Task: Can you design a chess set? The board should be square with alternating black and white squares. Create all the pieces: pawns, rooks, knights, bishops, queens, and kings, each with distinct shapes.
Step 360:
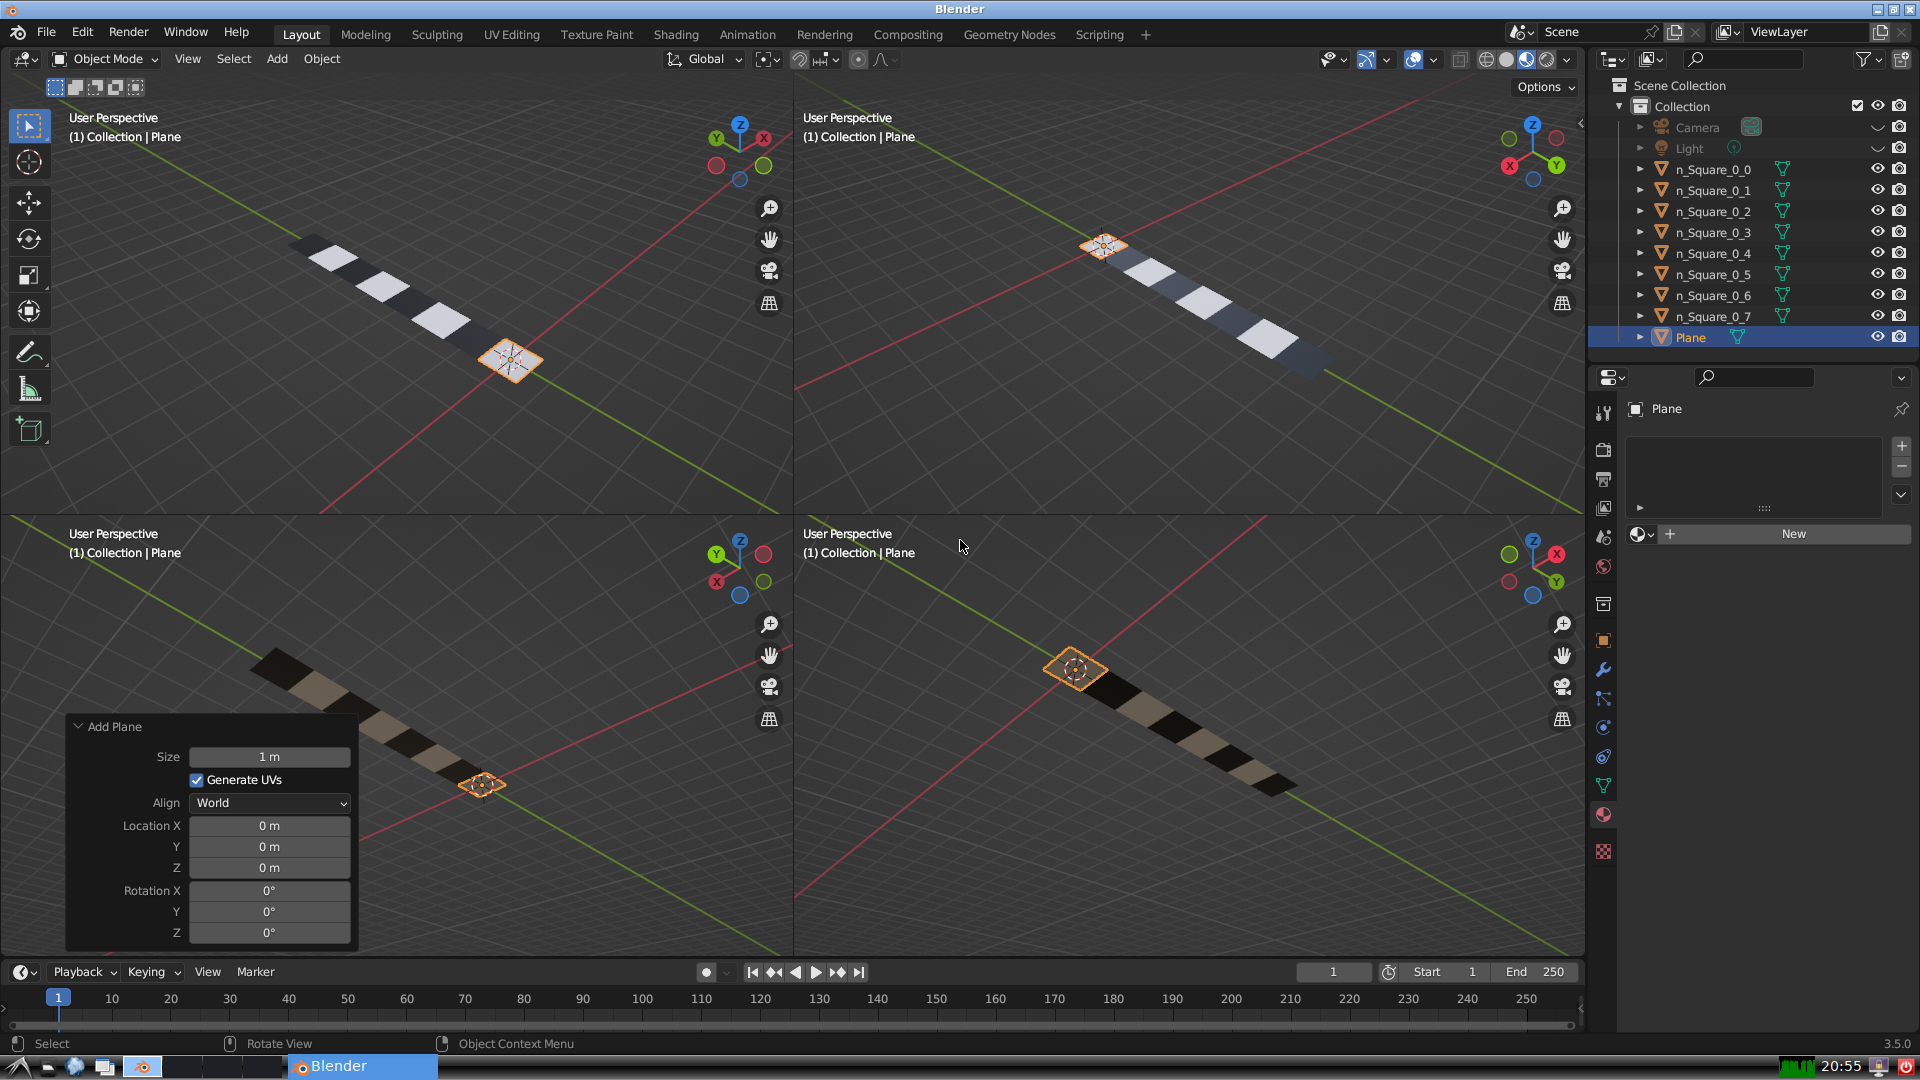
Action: {"mouse_move": [270, 826]}